Question: Lets see if I can explain.
I would like a , so when I scroll down and I enter in my next div the navbar stick in the top, instead of being stuck at the begining with position:fixed top:0. I want to stick it in the top at the position 100vh - 110vh.
Here is a paint image to explain better. Supposedly I only can see 100vh so when i Scroll i go to the 100vh - 200vh.. etc

Apart from this, I'd like to have the . ex. If I am hovering on the section I would like the about link of the navbar have the "" class.
I hope you can understand me and I made it clear. Sorry if I am very confusing.
Thanks in advance.
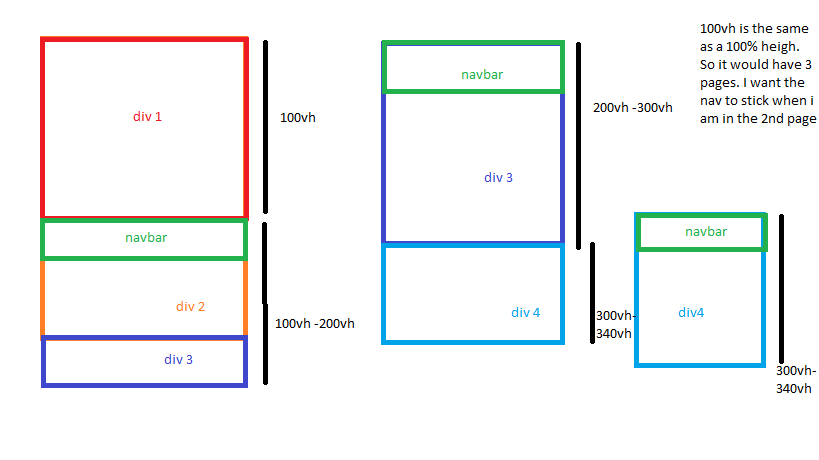
Answer: Basically the navbar you want to be at the bottom of the page is set to 'position: absolute;' and 'top: 100vh;' which means, it stays there and changes it's position when you scroll.
Once you are beyond your expected scroll position, you want it to stick to the top.
So make this position set to 'position: fixed;' and 'top: 0;' so that it sticks to the top.
Also, just because the code snippet works, don't copy paste codes, try to understand what is actually happening here.
'''
window.addEventListener('scroll', function(){
if(window.scrollY > window.innerHeight){
document.getElementById('navbar').classList.add("sticky");
} else {
document.getElementById('navbar').classList.remove("sticky");
}
});
'''
'''
* {
margin: 0;
padding: 0;
}
.pageOne {
min-height: 100vh;
background: pink;
}
#navbar {
height: 100px;
position: absolute;
width: 100%;
top: 100vh;
left: 0;
background: lightgreen;
z-index: 2;
}
#navbar.sticky {
position: fixed;
top: 0;
}
.pageTwo {
min-height: 100vh;
background: orange;
}
.pageThree {
min-height: 100vh;
background: purple;
}
'''
'''
<div class="pageOne">Div One</div>
<div id="navbar">Navbar</div>
<div class="pageTwo">Div Two</div>
<div class="pageThree">Div Three</div>
<div class="pageTwo">Div Two</div>
<div class="pageThree">Div Three</div>
'''